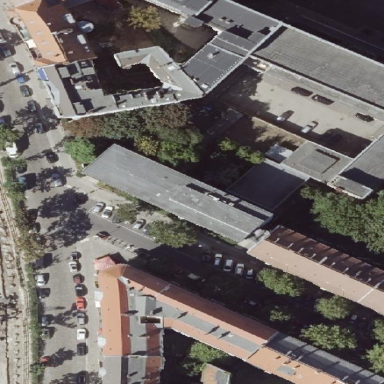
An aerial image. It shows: Office building.